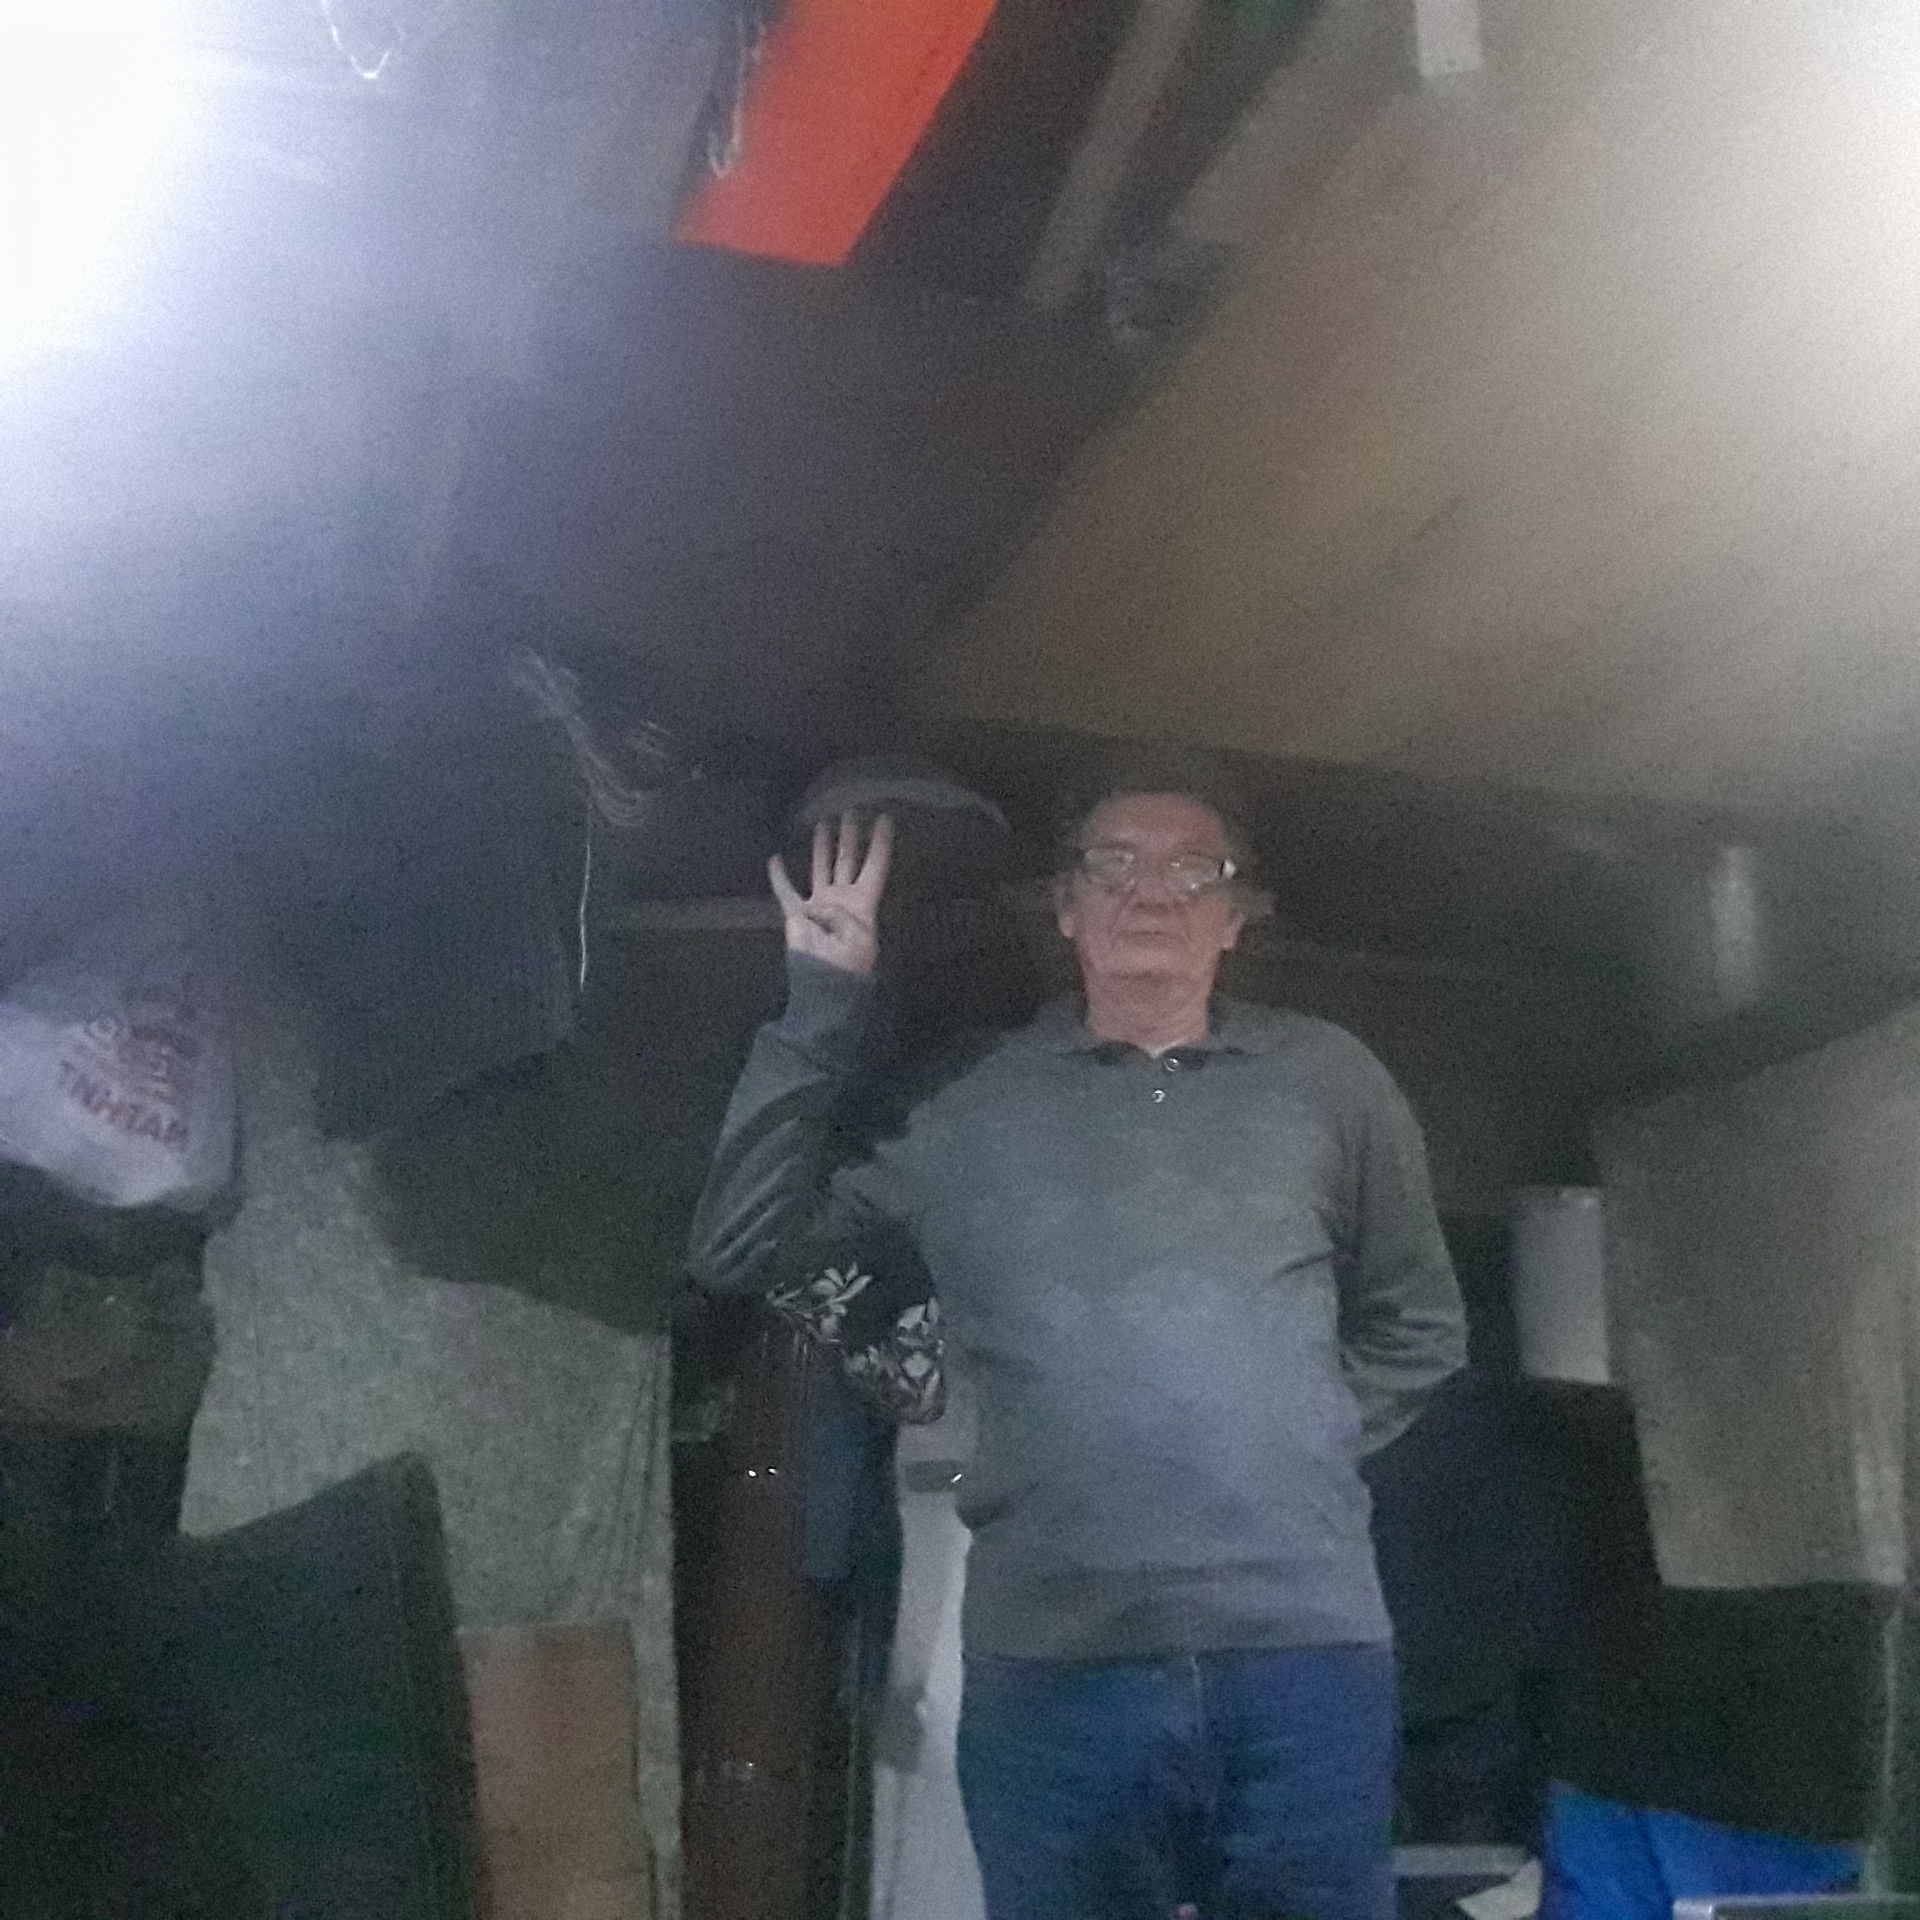
Label: noise